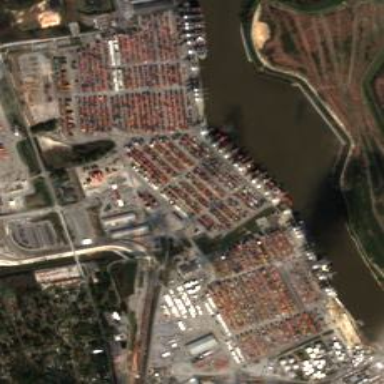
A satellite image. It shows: Industrial area designated as port.